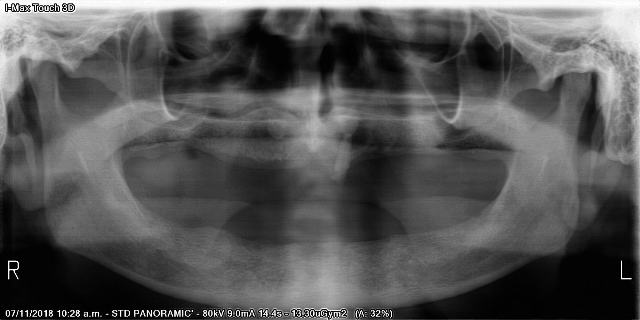
adult